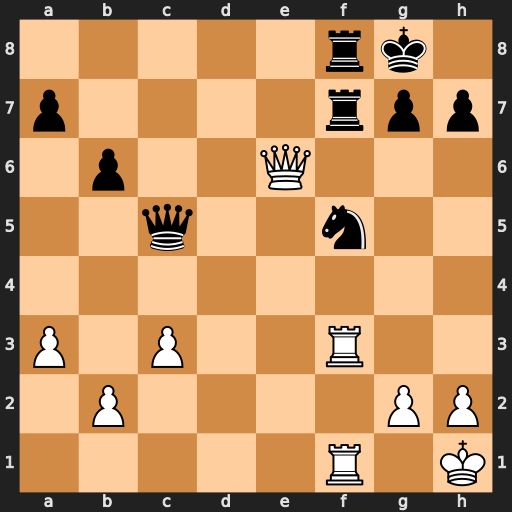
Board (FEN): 5rk1/p4rpp/1p2Q3/2q2n2/8/P1P2R2/1P4PP/5R1K
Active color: w
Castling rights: -
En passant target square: -
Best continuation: Rxf5 Qxf5 Rxf5